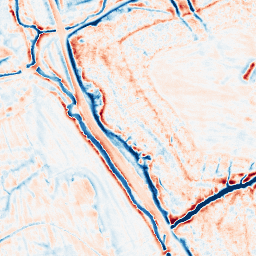
Category: edge_preserving
Decomposition family: bilateral
Decomposition parameters: d: 15
sigma_color: 150
sigma_space: 50
Upsampling method: cubic_catmull_rom
Upsampling parameters: scale: 8
Upsampling scale: 8